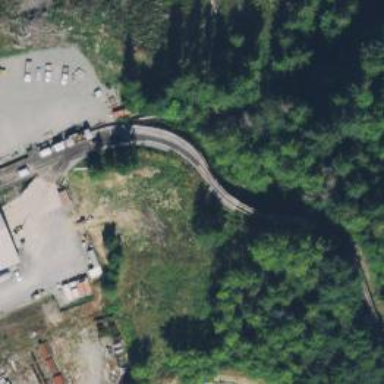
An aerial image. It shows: Narrow-gauge railway bridge.